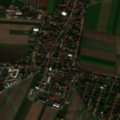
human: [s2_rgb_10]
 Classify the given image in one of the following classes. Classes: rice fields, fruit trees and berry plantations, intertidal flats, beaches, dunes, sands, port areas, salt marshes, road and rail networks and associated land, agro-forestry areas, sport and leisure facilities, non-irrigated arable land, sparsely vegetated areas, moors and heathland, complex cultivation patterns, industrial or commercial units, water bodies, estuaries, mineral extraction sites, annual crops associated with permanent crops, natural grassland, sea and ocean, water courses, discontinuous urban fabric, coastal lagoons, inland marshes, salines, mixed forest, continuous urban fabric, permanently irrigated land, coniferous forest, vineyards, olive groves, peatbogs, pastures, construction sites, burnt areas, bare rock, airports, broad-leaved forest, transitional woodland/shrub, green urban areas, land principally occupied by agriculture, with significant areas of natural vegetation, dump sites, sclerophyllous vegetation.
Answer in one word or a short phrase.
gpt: discontinuous urban fabric, non-irrigated arable land, water bodies